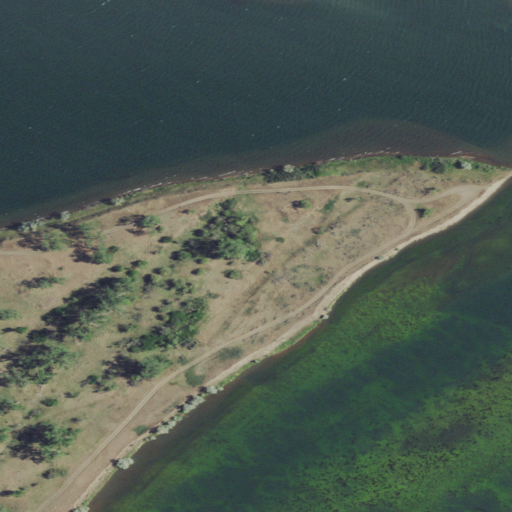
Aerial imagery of cape in Montana named Jefferson Point containing open water, grassland, woody wetlands, and herbaceous wetlands